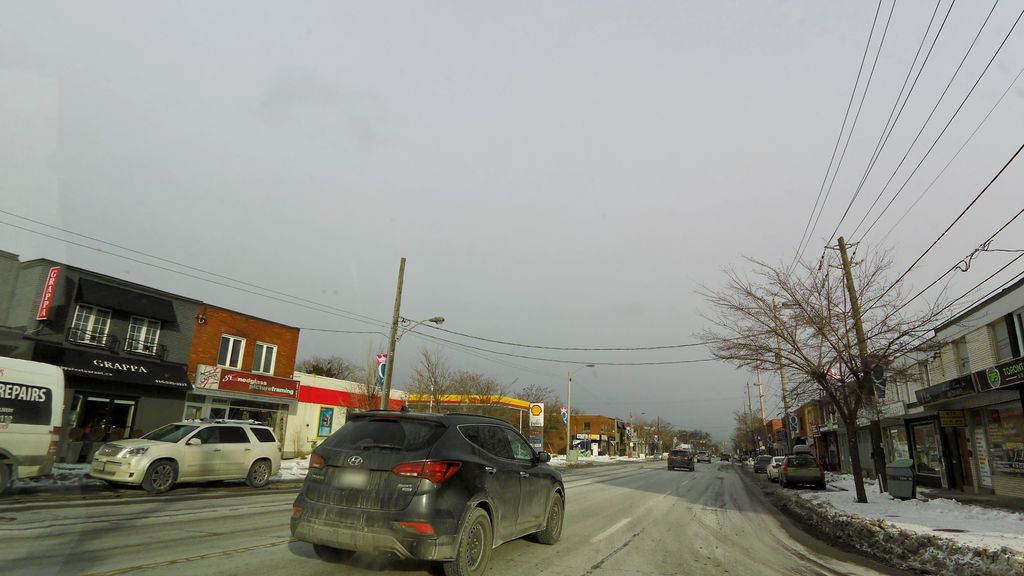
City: toronto